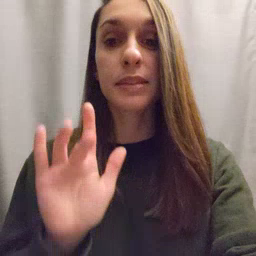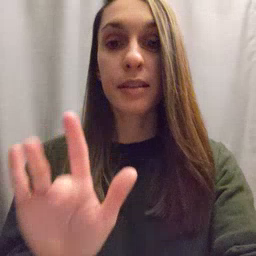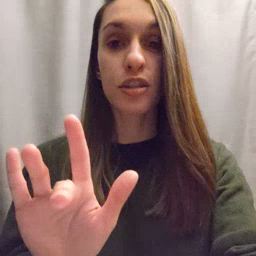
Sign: touch